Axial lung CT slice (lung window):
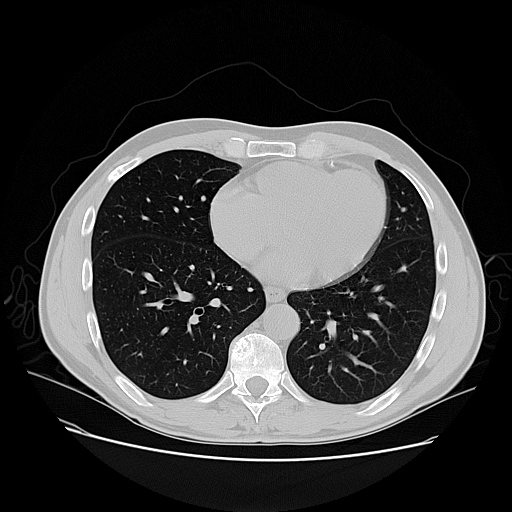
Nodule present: no